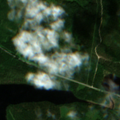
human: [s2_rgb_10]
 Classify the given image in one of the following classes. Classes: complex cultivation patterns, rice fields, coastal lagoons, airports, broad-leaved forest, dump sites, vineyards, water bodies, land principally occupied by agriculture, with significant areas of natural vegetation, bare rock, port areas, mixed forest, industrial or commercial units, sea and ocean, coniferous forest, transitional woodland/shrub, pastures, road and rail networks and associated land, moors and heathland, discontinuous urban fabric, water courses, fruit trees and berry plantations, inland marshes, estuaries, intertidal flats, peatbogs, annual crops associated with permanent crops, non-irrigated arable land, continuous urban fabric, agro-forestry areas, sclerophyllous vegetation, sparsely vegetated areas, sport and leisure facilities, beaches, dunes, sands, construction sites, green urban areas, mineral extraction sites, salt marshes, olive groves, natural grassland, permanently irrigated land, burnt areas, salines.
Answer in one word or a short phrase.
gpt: coniferous forest, mixed forest, water bodies